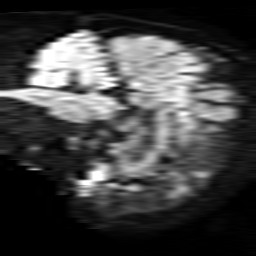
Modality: TRACE
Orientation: sagittal
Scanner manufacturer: philips
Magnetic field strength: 1.5 T
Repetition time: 4.322 s
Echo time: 0.1103 s